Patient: sex F, age 34
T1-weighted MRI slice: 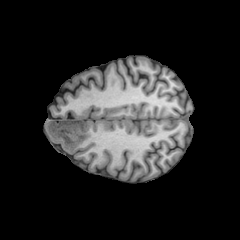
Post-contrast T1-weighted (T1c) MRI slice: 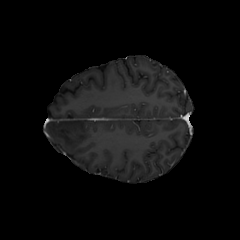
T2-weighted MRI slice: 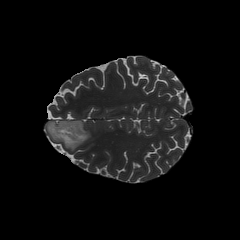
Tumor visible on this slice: yes
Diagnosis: Astrocytoma, IDH-mutant
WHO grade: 2